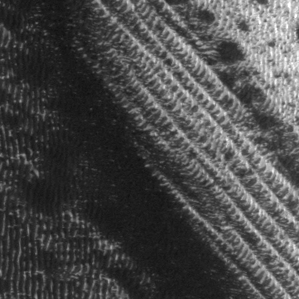
Label: frost